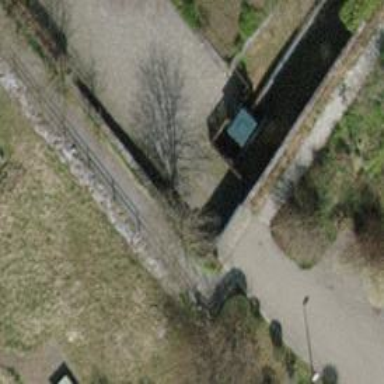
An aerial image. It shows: Gate.